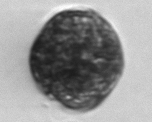
Label: Alexandrium_catenella